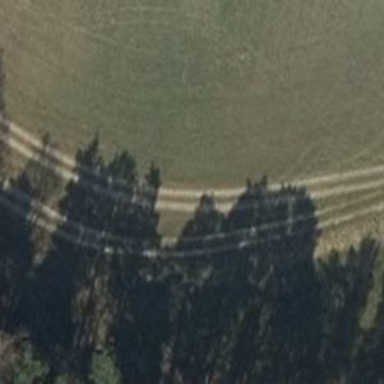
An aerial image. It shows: Sandy track road.